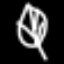
Label: leaf